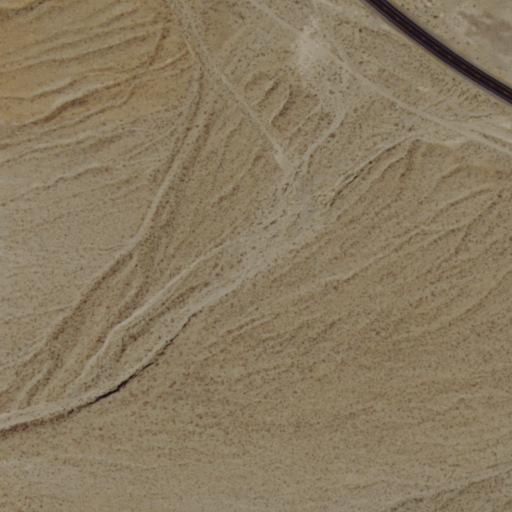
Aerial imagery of valley in Nevada named Chaney Gulch containing shrub and medium intensity development